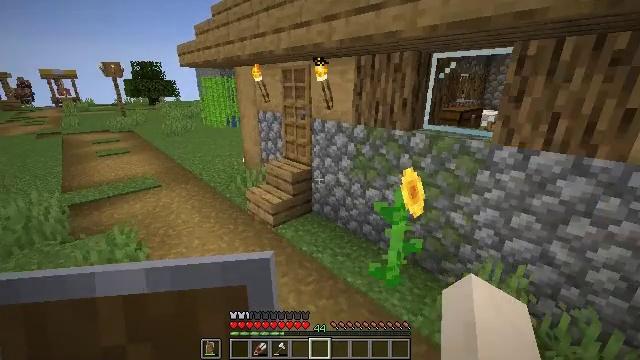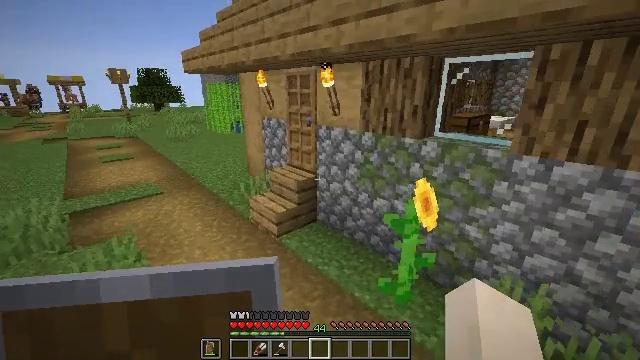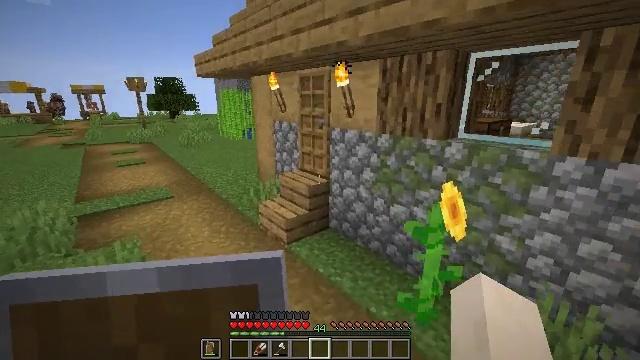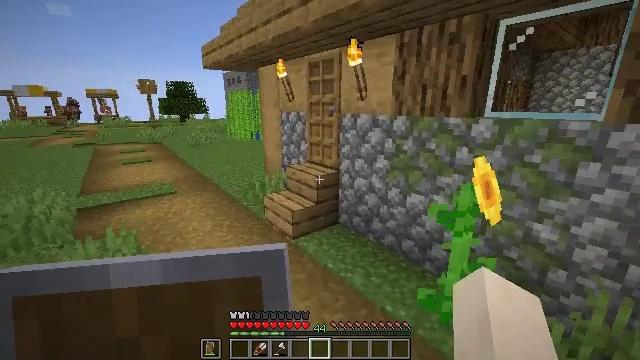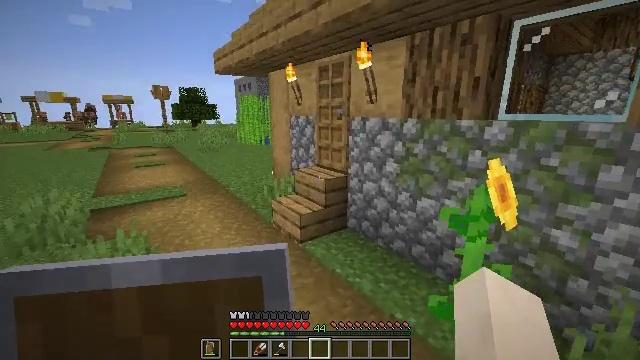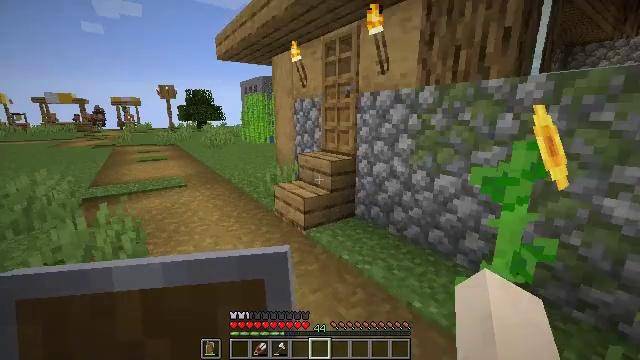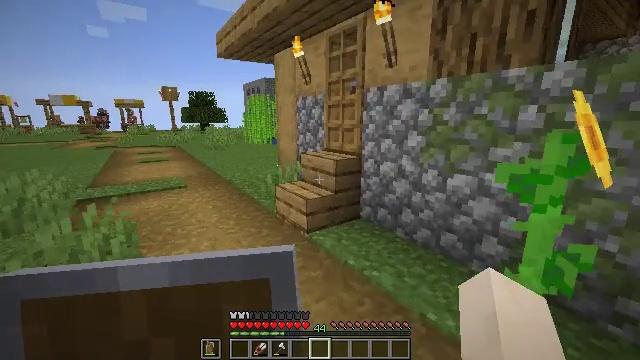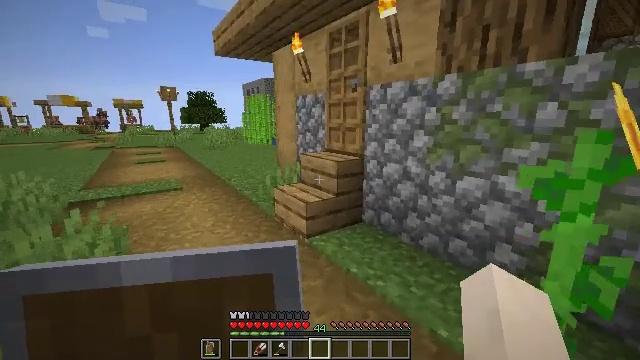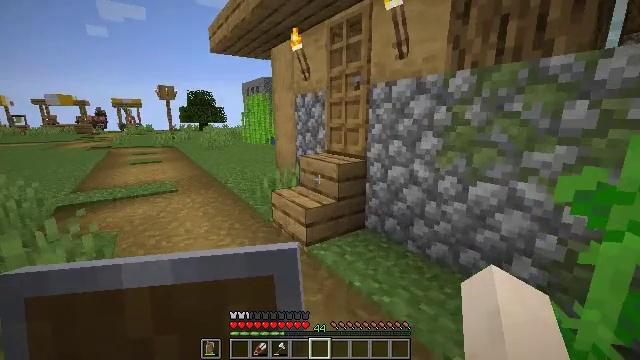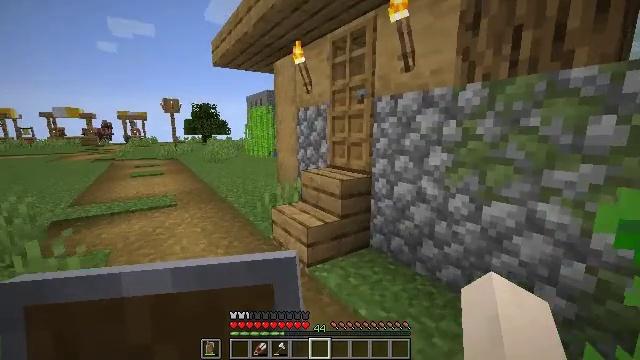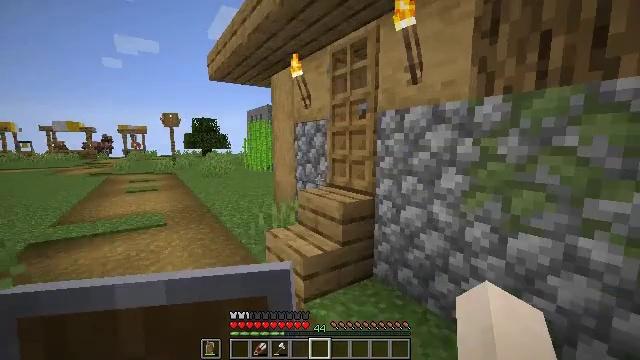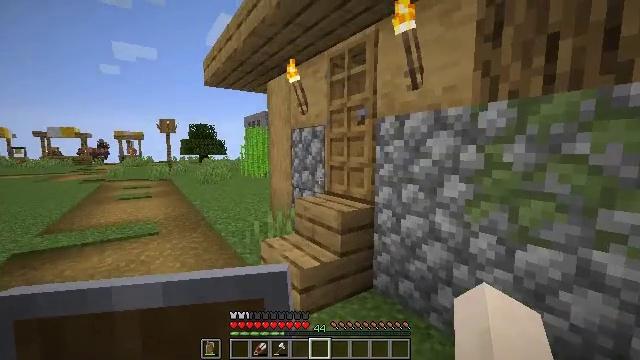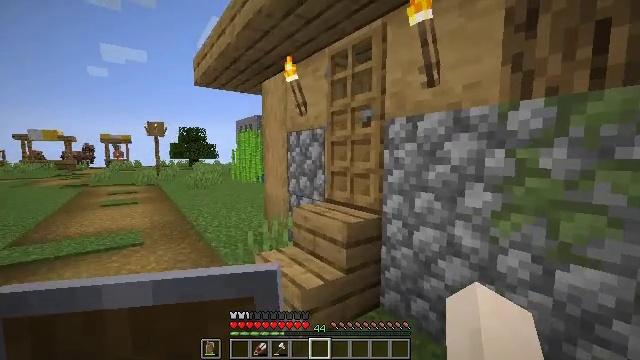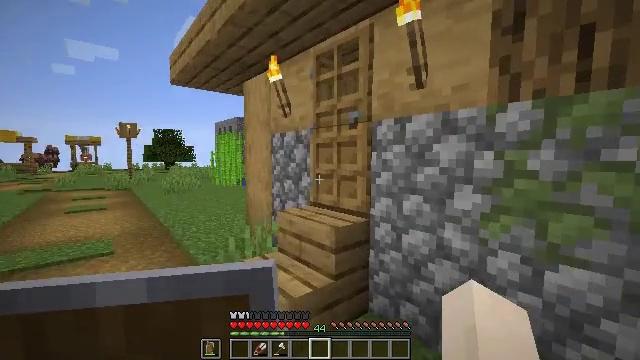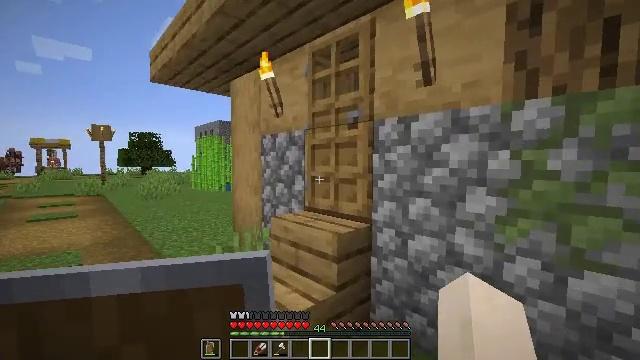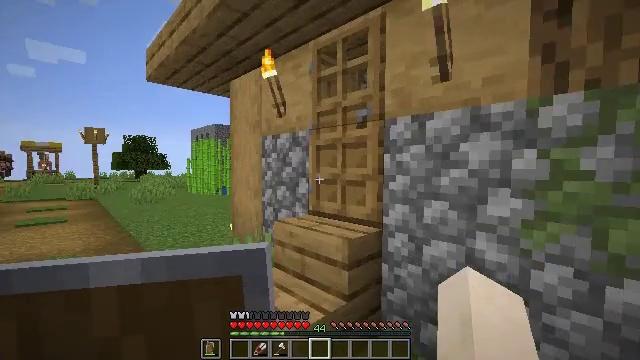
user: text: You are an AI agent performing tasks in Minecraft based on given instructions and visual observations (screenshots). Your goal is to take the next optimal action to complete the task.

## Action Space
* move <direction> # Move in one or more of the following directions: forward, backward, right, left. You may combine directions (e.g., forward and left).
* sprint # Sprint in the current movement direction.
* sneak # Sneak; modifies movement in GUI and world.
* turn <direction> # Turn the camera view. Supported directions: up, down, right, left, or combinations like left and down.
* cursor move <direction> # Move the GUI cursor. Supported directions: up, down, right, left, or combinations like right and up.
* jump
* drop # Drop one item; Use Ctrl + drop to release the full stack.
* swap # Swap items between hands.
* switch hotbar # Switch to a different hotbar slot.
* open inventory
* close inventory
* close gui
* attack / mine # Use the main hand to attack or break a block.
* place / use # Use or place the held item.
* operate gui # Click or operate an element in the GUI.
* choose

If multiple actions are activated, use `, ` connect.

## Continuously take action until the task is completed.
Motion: motion action
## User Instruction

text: Collect the spawner block.
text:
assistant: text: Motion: move forward, turn up, attack / mine
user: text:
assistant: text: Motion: move forward, turn left and up, attack / mine
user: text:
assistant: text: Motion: move forward, turn left and up, attack / mine
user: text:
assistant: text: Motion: move forward, turn left and up, attack / mine
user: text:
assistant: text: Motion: move forward, turn left and up, attack / mine
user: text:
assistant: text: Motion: move forward, attack / mine
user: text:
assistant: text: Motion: move forward, attack / mine
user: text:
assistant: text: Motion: move forward, attack / mine
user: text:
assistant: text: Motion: move forward, turn up, attack / mine
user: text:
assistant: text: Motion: move forward, turn up, attack / mine
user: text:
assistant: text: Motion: move forward and move left, turn up, attack / mine
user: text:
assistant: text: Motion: move forward and move left, turn right, attack / mine
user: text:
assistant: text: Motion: move forward and move left, turn right, attack / mine
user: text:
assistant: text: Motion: move forward and move left, turn right, attack / mine
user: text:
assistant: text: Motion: move forward, attack / mine
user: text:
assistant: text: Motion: move forward, attack / mine
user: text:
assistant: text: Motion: move forward, attack / mine
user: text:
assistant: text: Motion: move forward, turn right, attack / mine
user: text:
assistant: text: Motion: move forward, turn right, attack / mine and use / place
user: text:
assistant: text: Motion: move forward, attack / mine and use / place
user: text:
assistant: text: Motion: move forward, attack / mine and use / place
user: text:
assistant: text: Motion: move forward, turn right and down, attack / mine
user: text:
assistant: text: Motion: move forward, turn right and down, attack / mine
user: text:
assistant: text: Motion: move forward, turn right, attack / mine
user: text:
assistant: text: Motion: move forward, turn right and down, attack / mine
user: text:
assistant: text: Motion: move forward, turn right and down, attack / mine
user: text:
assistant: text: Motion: move forward, turn right and down, attack / mine
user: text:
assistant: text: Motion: move forward, turn right, attack / mine
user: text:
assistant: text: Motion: move forward, turn right and up, attack / mine
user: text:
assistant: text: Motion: move forward, attack / mine